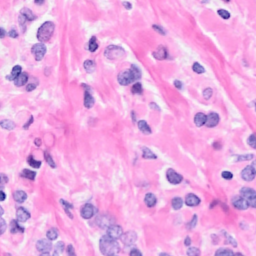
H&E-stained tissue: Breast